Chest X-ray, PA view. Patient: 59 years old, sex M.
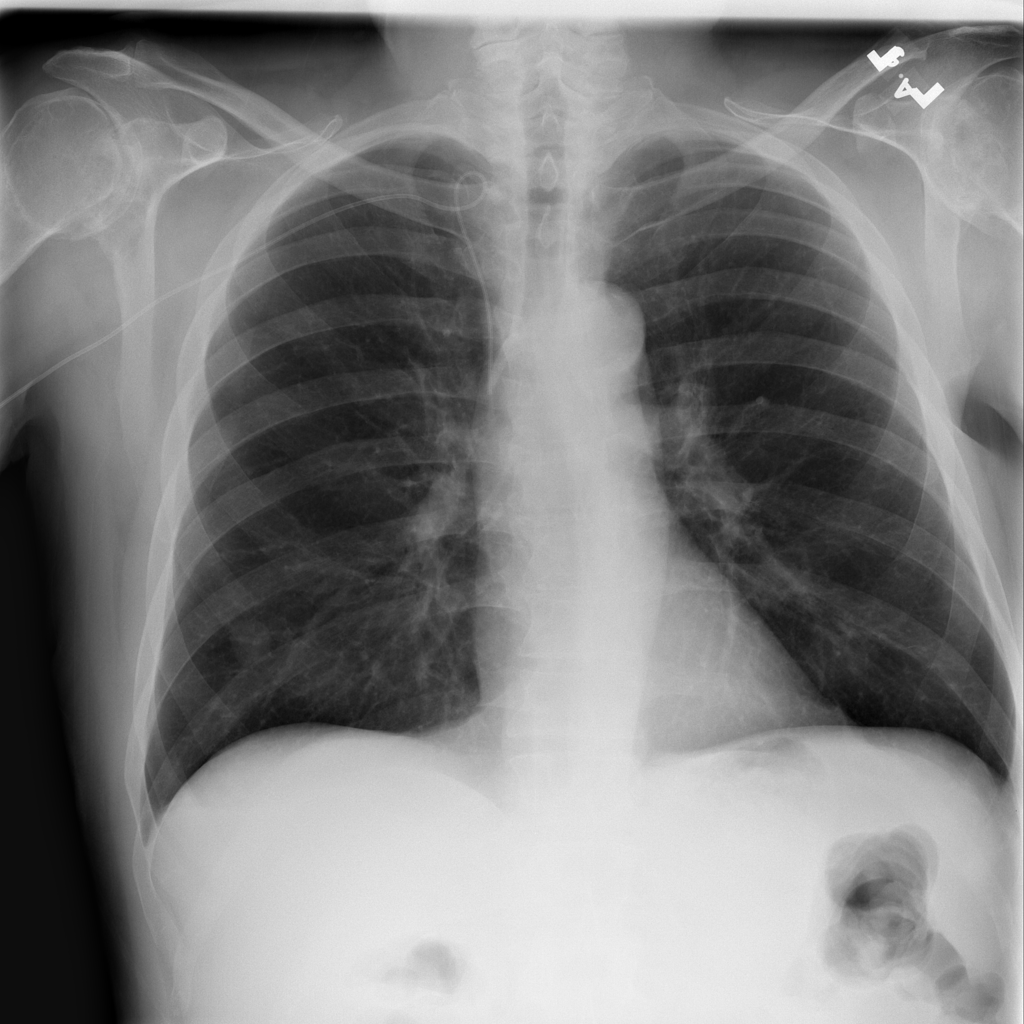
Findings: Nodule